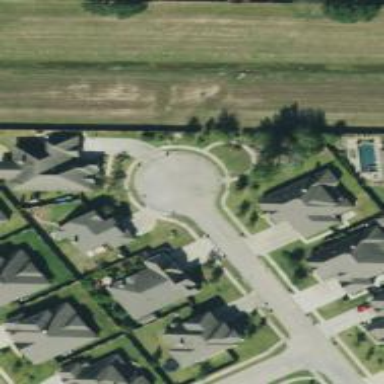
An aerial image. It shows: Circle designated as turning point on the road.